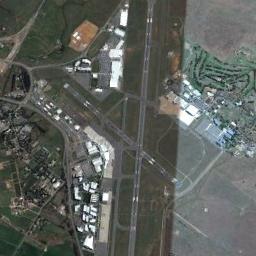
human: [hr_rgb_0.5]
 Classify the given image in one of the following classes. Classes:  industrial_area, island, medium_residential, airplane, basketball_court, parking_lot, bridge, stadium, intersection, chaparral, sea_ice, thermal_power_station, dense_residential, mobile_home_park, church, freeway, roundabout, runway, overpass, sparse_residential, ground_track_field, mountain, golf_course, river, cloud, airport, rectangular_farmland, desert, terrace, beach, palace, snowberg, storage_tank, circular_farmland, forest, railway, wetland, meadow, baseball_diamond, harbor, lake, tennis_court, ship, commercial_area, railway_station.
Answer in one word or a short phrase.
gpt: airport